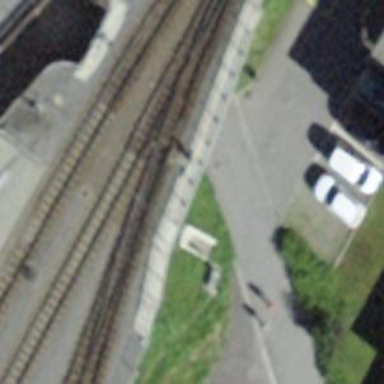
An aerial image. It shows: Railway switch.